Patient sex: M
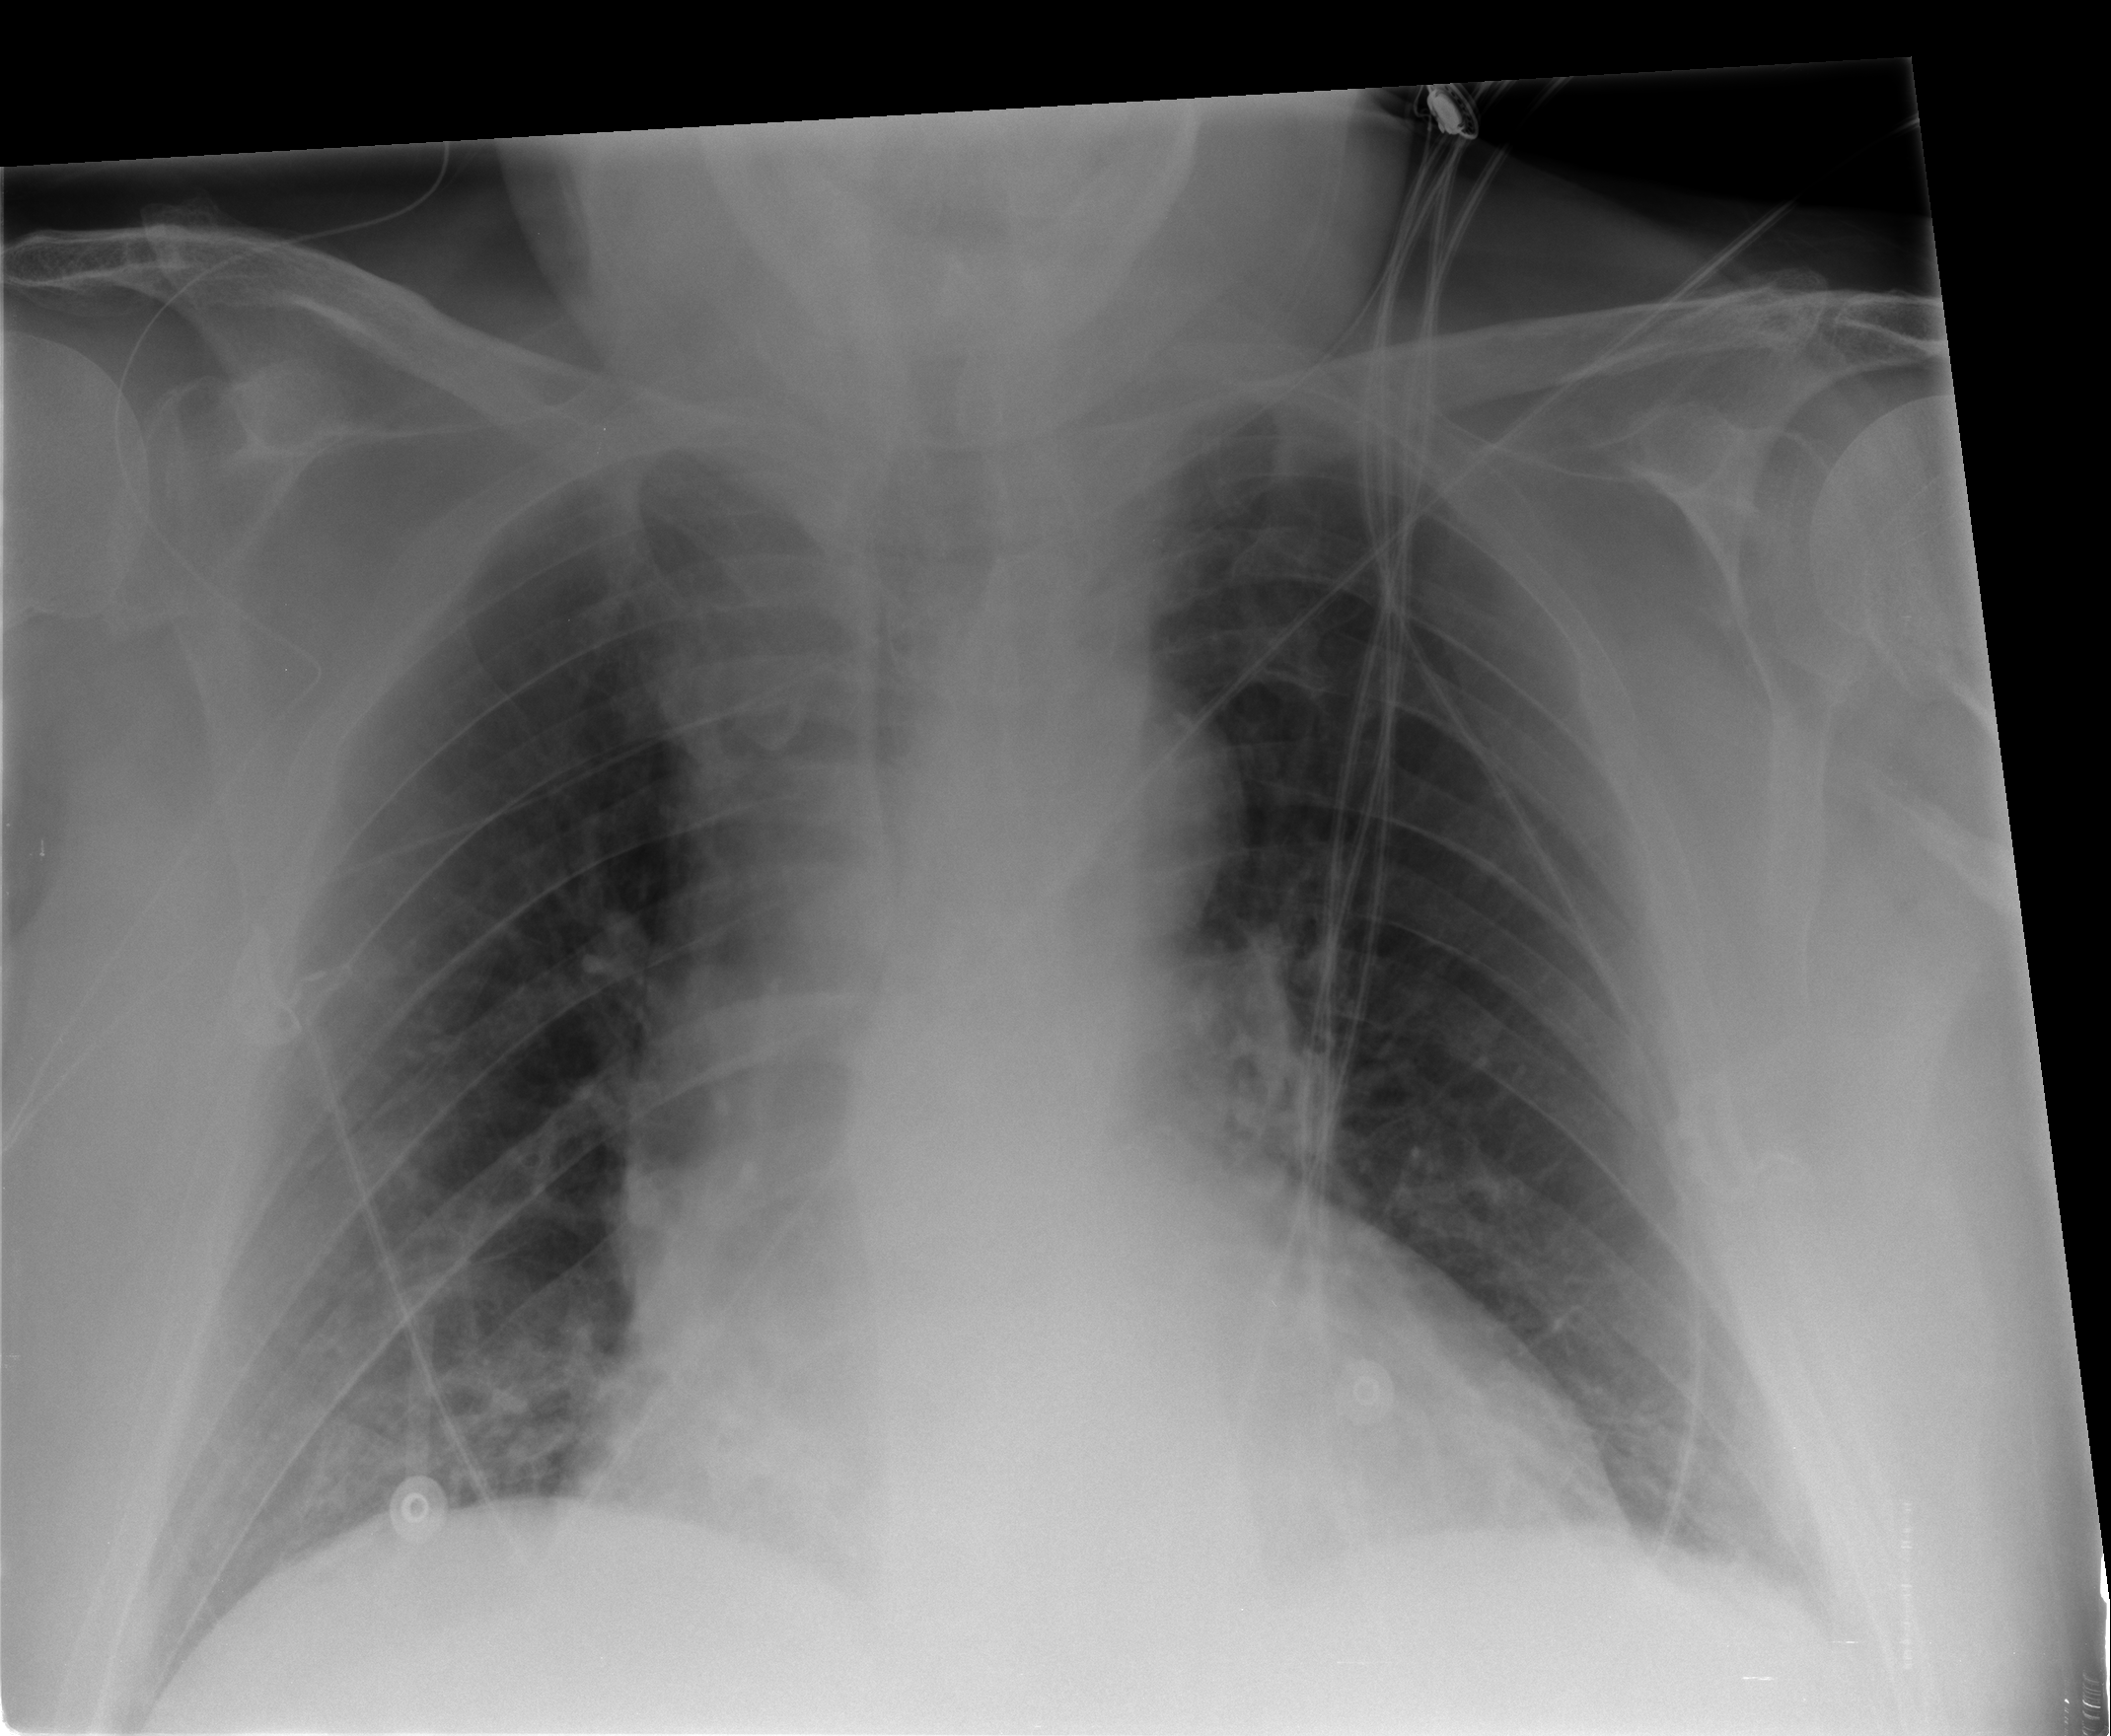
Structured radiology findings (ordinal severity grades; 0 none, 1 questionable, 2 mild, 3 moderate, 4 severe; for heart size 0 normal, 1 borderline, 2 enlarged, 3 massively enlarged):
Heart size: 2
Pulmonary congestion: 0
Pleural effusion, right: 0
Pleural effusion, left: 0
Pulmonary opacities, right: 0
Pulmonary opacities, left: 0
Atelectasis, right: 2
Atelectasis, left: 2